The image folds the raw vibration samples of a bearing signal into a 2-D grayscale square (signal-to-image encoding). What is the most likely bearing condition (normal, inner_race, outer_race, ball)?
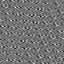
Answer: inner_race